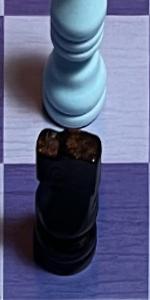
Label: Knight_Black